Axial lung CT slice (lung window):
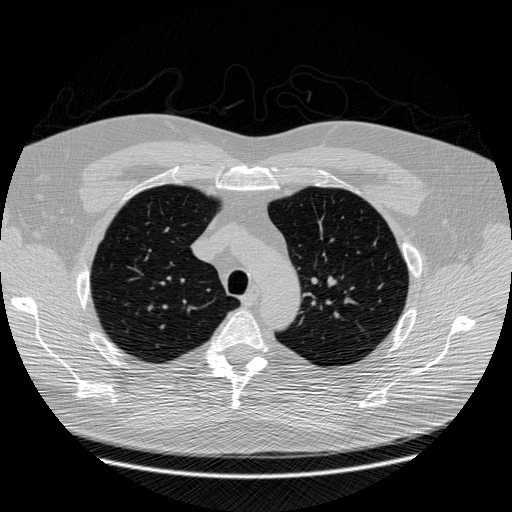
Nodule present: no